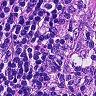
Metastatic tissue present: no